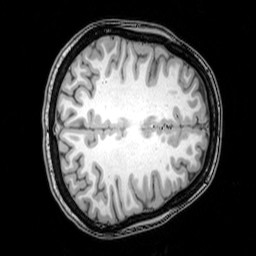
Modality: T1w
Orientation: axial
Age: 24
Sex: female
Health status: healthy
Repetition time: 0.081 s
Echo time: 0.037 s